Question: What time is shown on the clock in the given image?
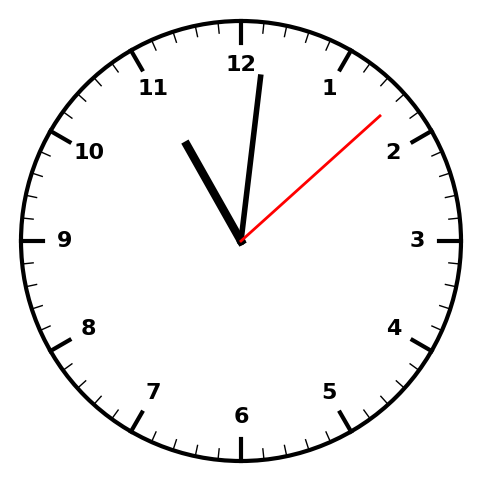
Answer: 11:01:08